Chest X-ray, PA view. Patient: 28 years old, sex M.
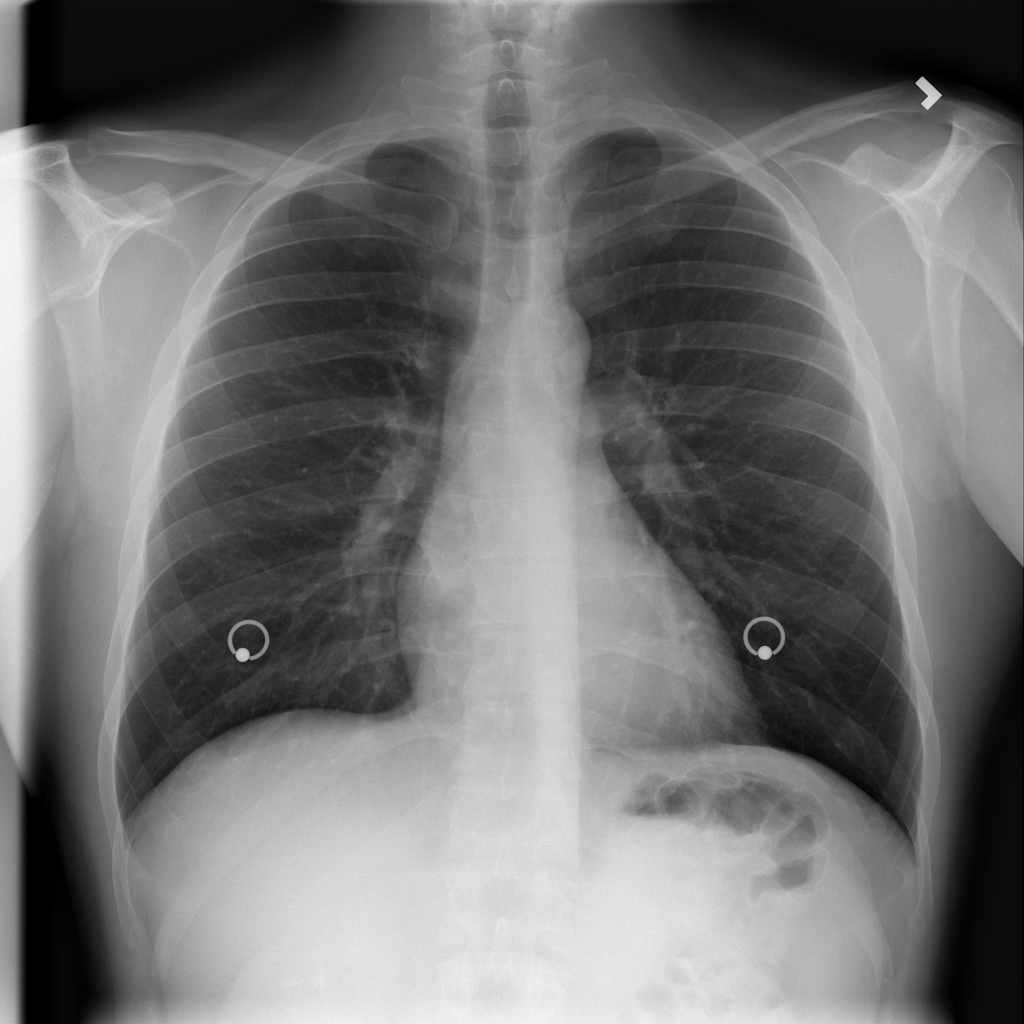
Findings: No Finding